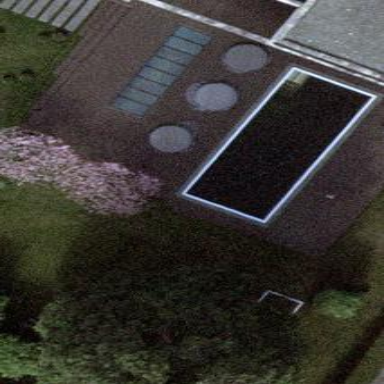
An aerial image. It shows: Swimming pool located in leisure land.